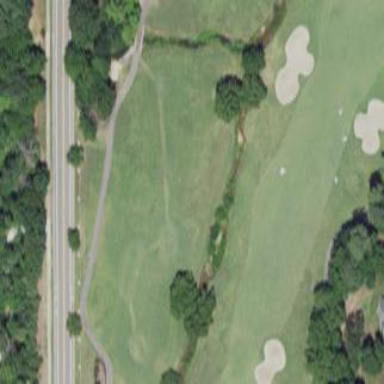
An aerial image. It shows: Golf fairway in the image.